Field crop: tomato
Growth stage: 1
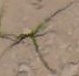
Species: cyperus